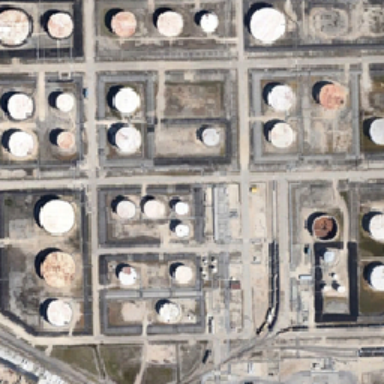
These tanks are used to store things .